Question: I need to align the anchor tag in a table cell to top, the table cell contains a textarea. My code is as below but the anchor tag is align to bottom of the textarea.
'''
<style>
td {
border:#777 1px solid; vertical-align:top;
}
textarea {
height:100px; width:300px;
}
</style>
<table>
<tr>
<td>Message:</td>
<td>
<textarea></textarea>
<a href="javascript:" title="Required">*</a>
</td>
</tr>
</table>
'''
How to vertical-align that anchor tag to top of the cell?

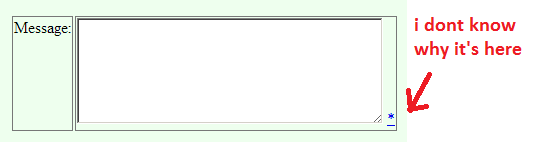
Answer: By default, 'Textarea' used to push the near element down to be in same line
'''
a {
vertical-align: top;
}
'''
Check this <URL>